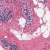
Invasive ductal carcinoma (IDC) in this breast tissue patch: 0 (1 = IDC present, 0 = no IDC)